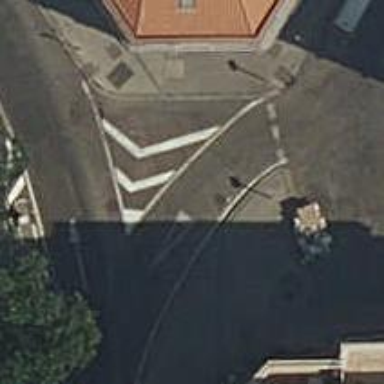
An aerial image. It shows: Marked crossing on the road.